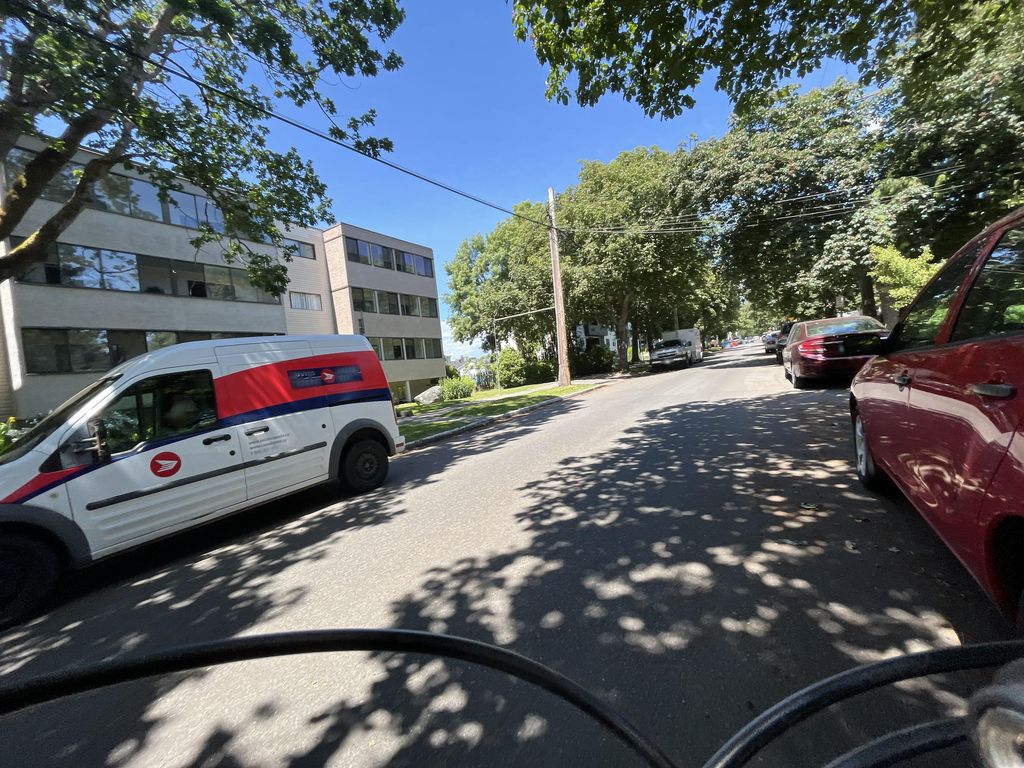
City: victoria